Aerial crown-view tile of a tropical tree (Barro Colorado Island, Panama), acquired 20250915:
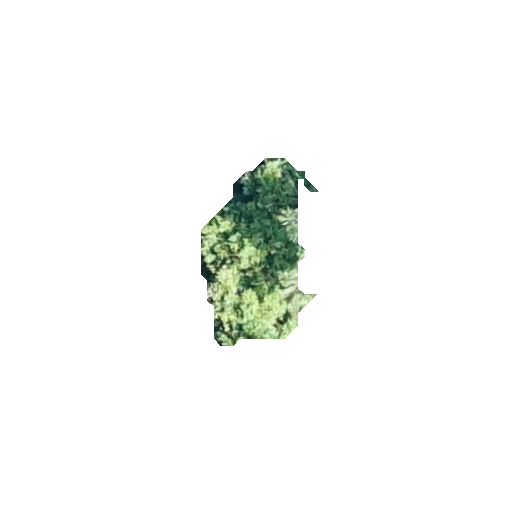
Species: Alseis blackiana
GBIF accepted scientific name: Alseis blackiana
Crown area: 21.308 m²